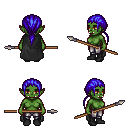
a pixel art fantasy rpg character, female body template, orc, green skin, black cape, metal pants, blue ponytail hairstyle, black shoes, spear, four views (front, back, left, right), 2x2 character sprite sheet, small pixel art, hard edges, no anti-aliasing